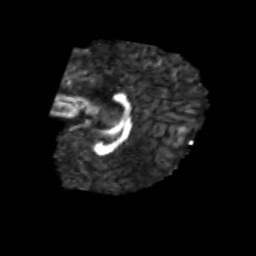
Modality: FA
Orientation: sagittal
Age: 6
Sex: male
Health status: healthy